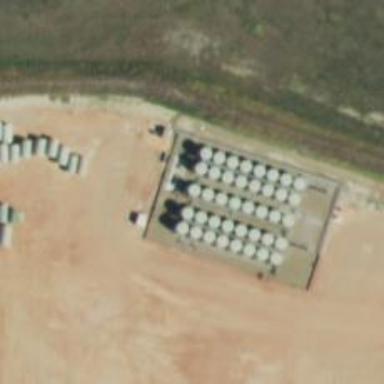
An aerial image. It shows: Storage tank that is man-made.